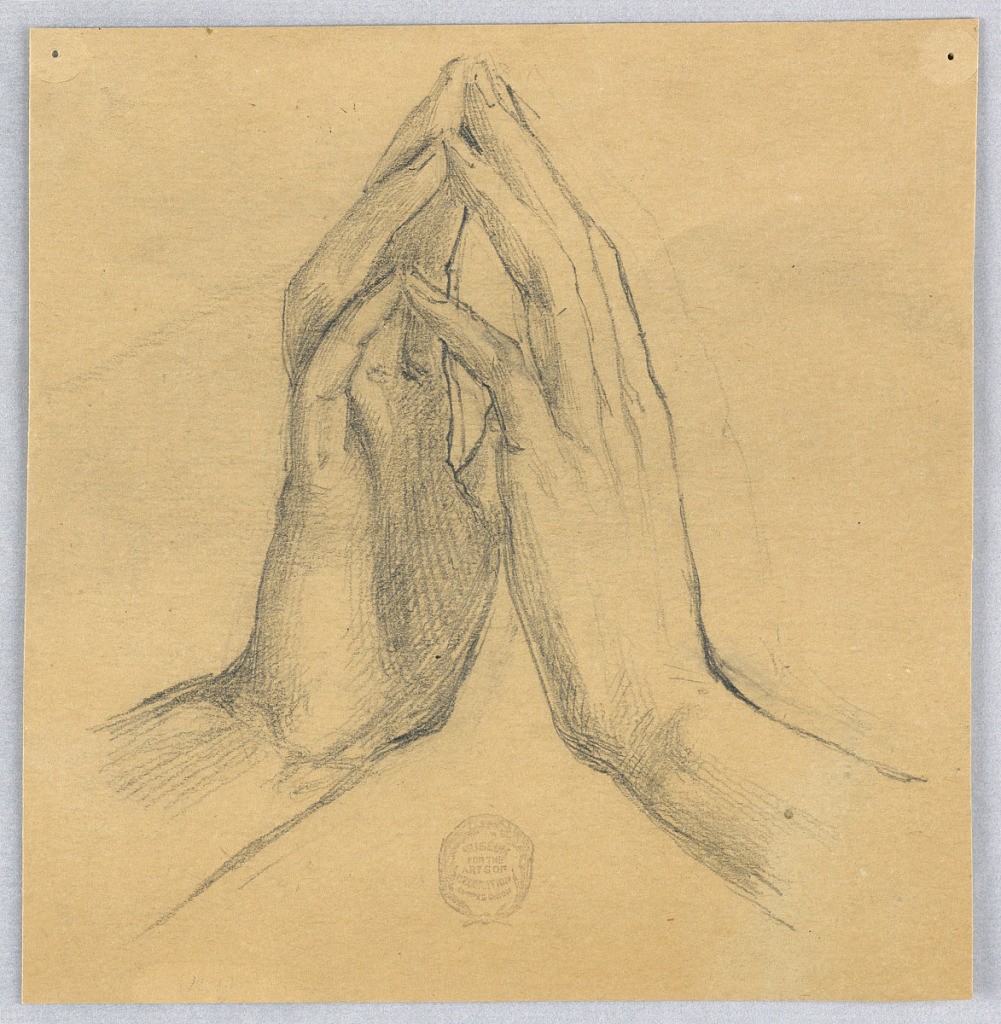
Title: Study of Hands
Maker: Francis Augustus Lathrop, American, 1849–1909
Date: ca. 1895
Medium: Graphite on brown paper
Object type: Drawing
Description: Hands with palms facing each other, fingers pointed upwards, and wrists apart. The back of the left hand and the palm of the right hand are visible.